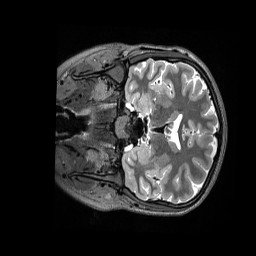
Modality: T2w
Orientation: coronal
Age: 21
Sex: female
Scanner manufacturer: siemens
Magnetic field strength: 3 T
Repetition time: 3.2 s
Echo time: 0.562 s